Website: macys
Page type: account-selection
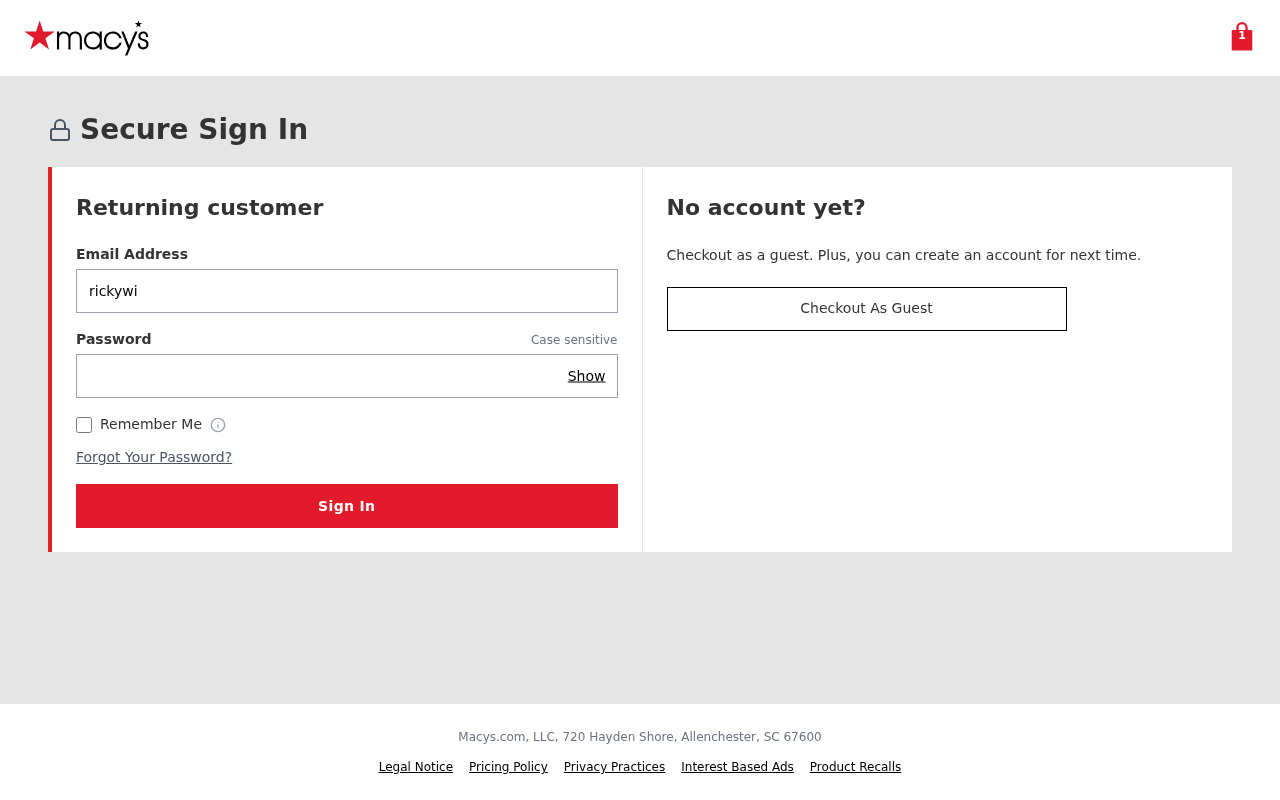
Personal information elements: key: PII_EMAIL
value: rickywilliams@yahoo.com
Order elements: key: ORDER_NUM_ITEMS
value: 1